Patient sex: M
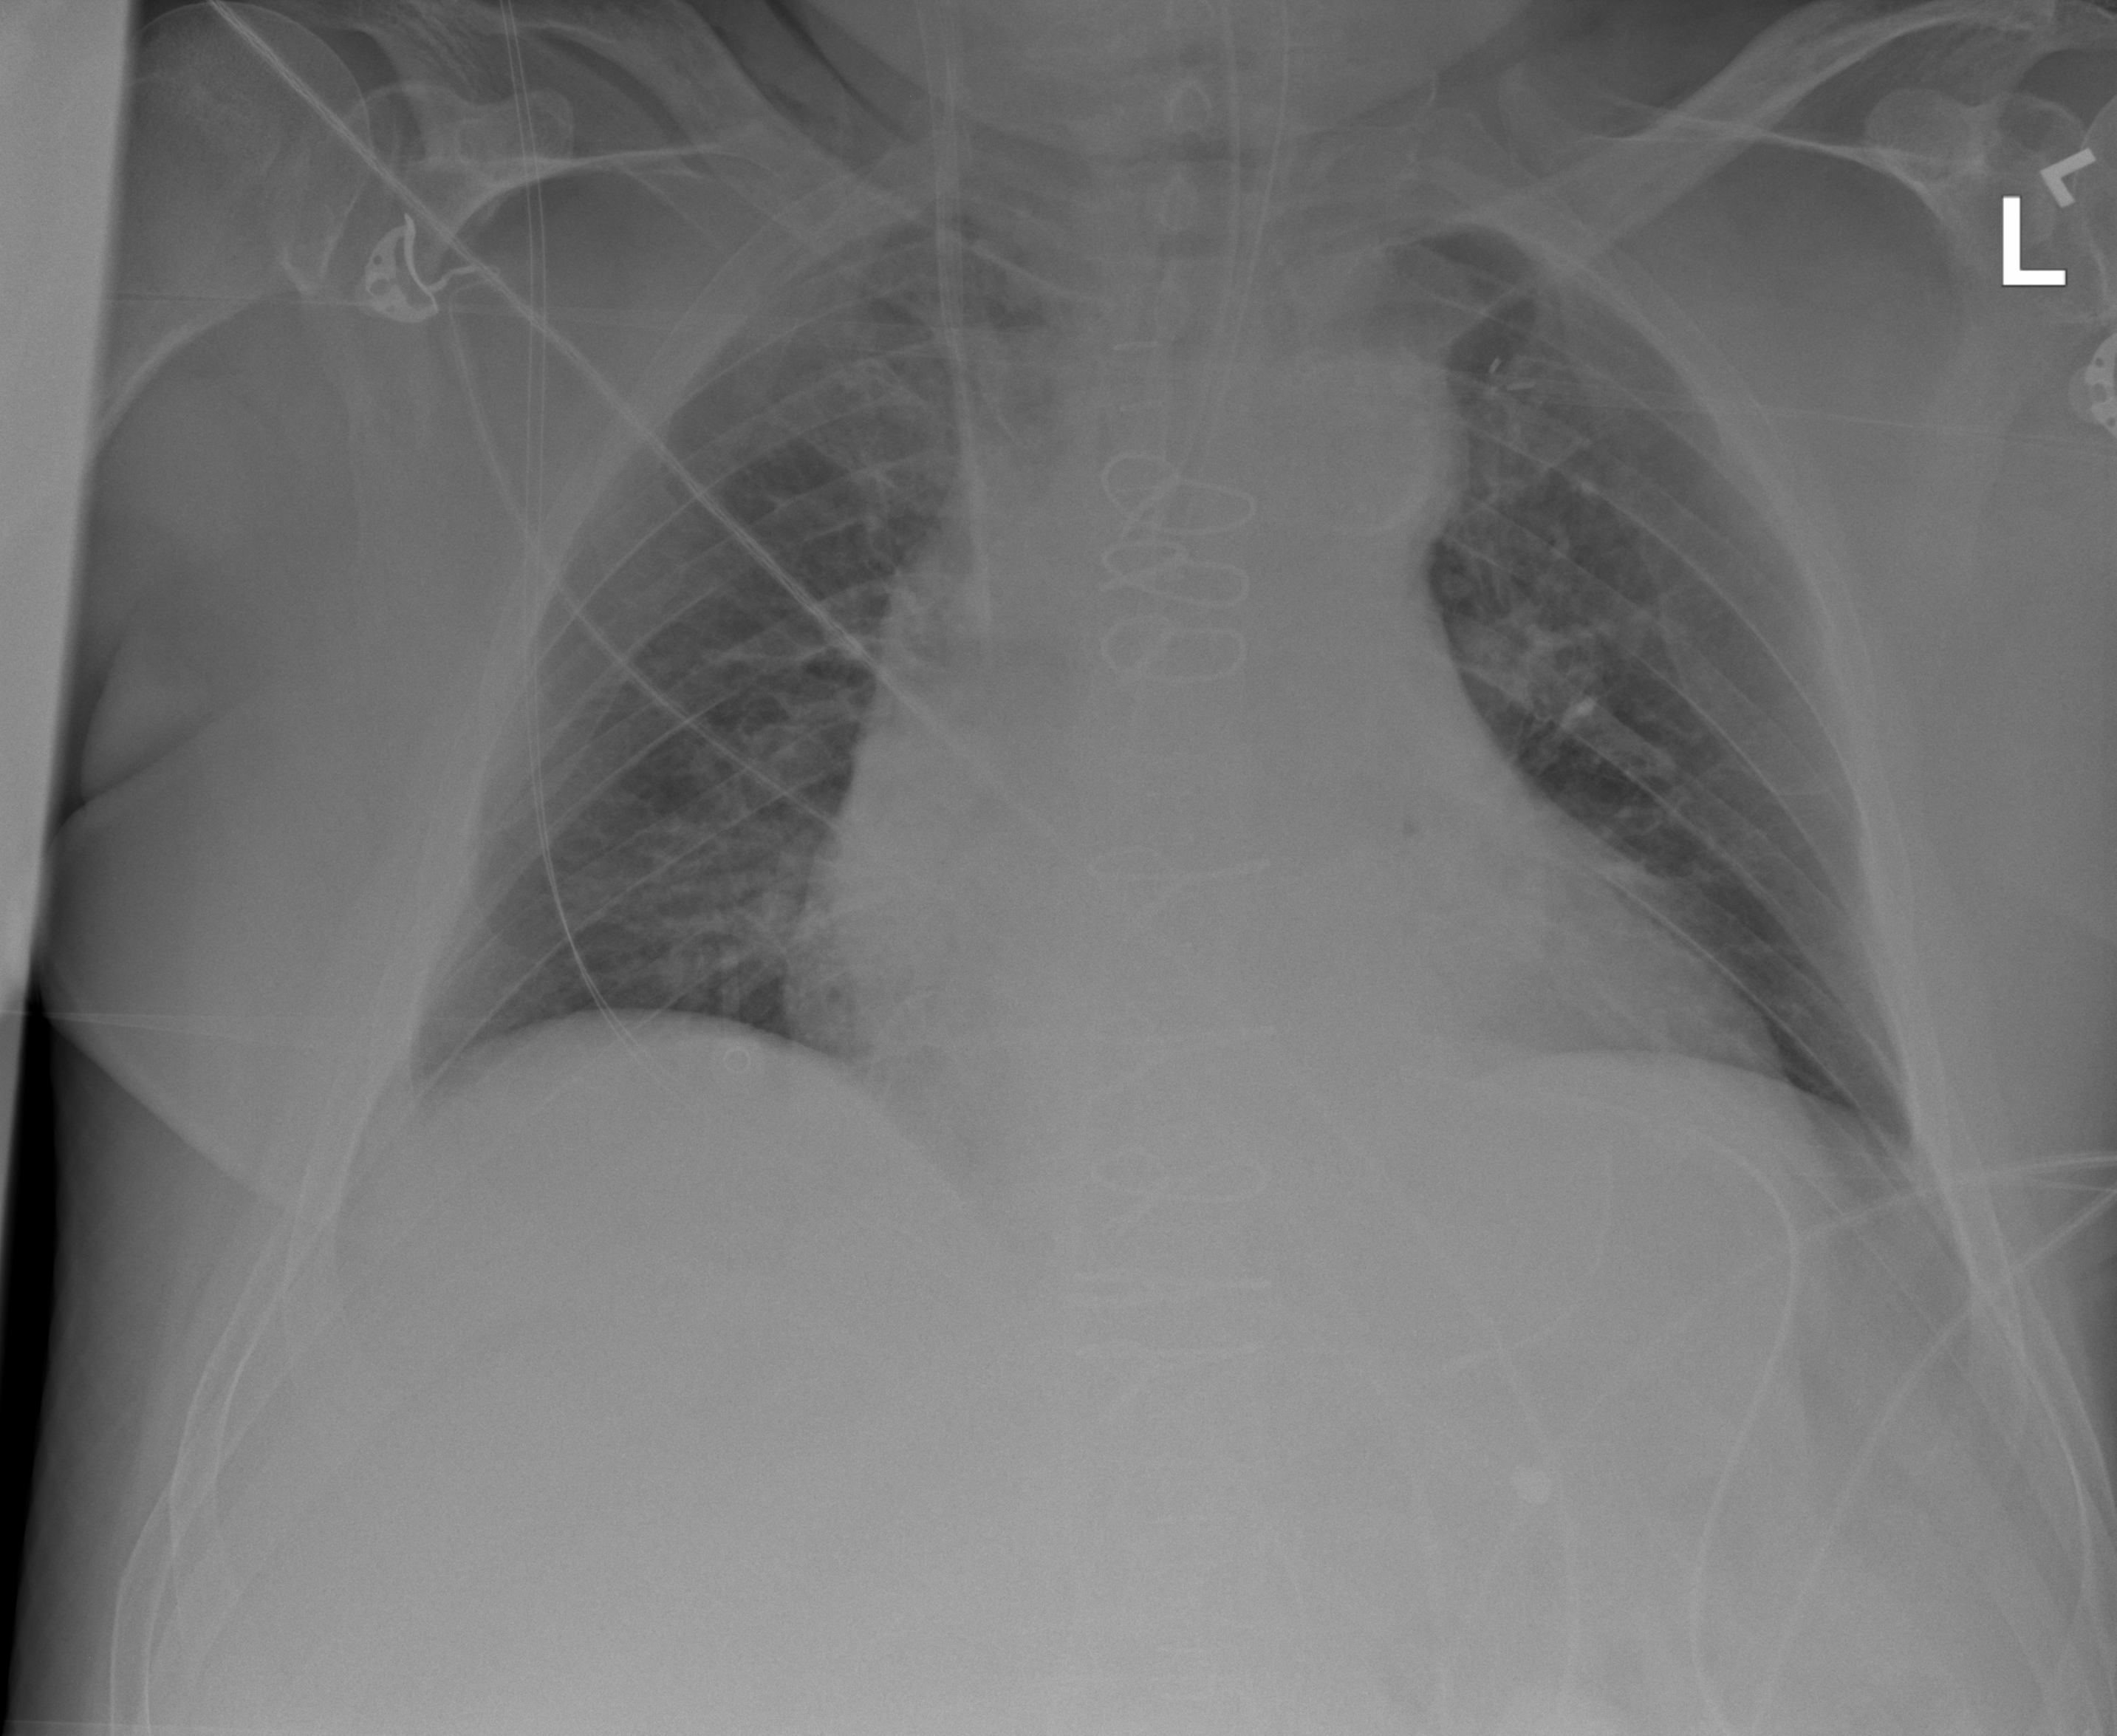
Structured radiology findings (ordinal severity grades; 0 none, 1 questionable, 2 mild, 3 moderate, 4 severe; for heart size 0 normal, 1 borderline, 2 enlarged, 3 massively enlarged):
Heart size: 2
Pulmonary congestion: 0
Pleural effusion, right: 0
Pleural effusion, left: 0
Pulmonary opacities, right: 0
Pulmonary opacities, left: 0
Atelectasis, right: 2
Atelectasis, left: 2